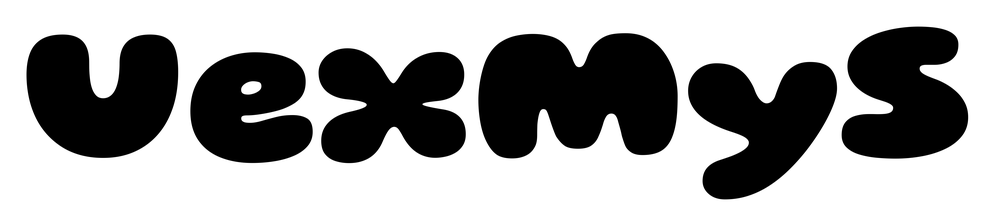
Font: Gluten_Black